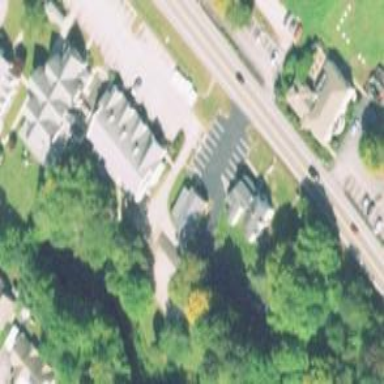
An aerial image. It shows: Post office.